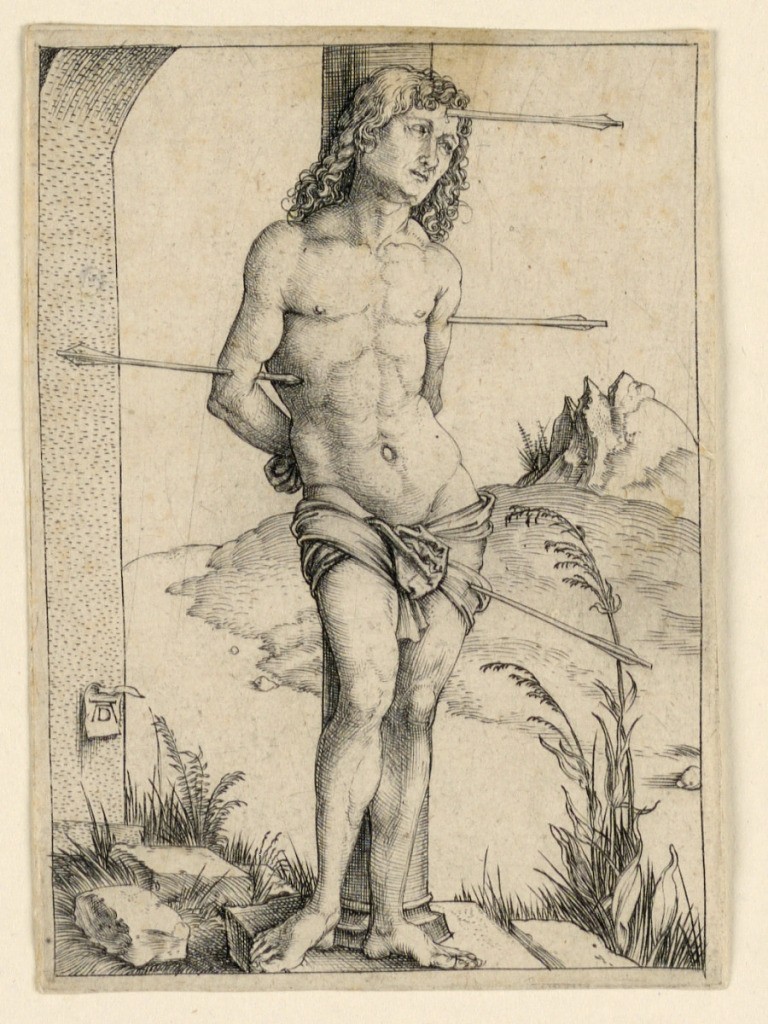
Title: St. Sebastian at the Column
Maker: Albrecht Dürer, German, 1471–1528
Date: ca. 1495
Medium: Engraving on laid paper
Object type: Print
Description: The saint is shown full-length, facing the spectator, his figure turned slightly to the right. He is bound to the column, his hands tied behind his back. Four arrows have pierced his body. The monogram of the artist appears on a paper which is attached to a stone shaft, lower left.